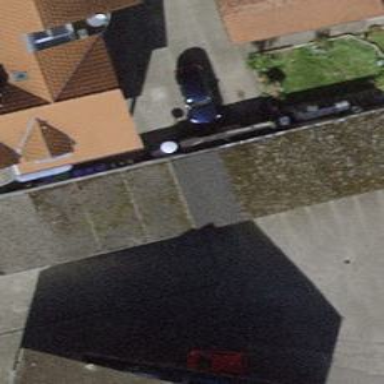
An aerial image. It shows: Group of garages.